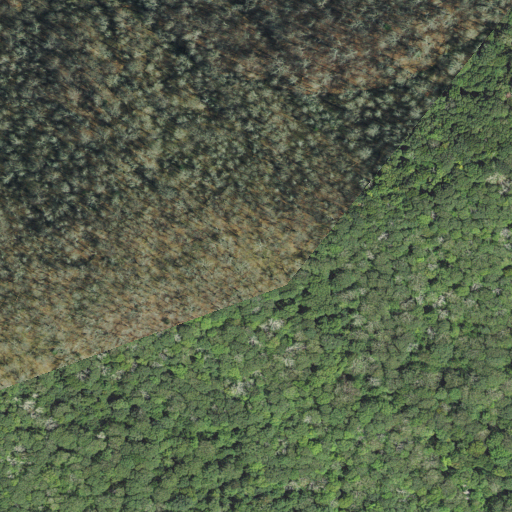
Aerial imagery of gap in Tennessee named Sams Gap containing deciduous forest and mixed forest